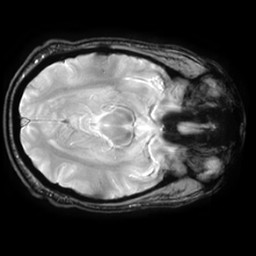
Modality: T2starw
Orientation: axial
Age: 29
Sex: male
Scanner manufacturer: ge
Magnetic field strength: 3 T
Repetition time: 0.65 s
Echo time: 0.02 s